Question: I'm trying to insert some data to my database. The data contains also one date and time. So I need to insert that by converting into MySql DateTime format. I tried by using 'STR_TO_DATE', But it returns 'Date and Time Without AM OR PM'.
Code Executed :
'''
$sql = "INSERT into 'projtemp' ('user_id','temp_name','processes','added') VALUES('$uid','" . clean_data($tempName) . "','" . serialize($process) . "',STR_TO_DATE('$added', '%e/%c/%Y %r'))";
$result = $mysqli->query($sql) or die("Sql Error :" . $mysqli->error);
'''
Query :
'''
INSERT INTO 'projtemp' ('user_id','temp_name','processes','added') VALUES('<PHONE>','dsfwfwrfer','a:5:{i:0;s:11:"rgergergerg";i:1;s:29:"software requirement analysis";i:2;s:8:"regergre";i:3;s:16:"eqgerrrrrrrrrger";i:4;s:14:"ergergggggrreg";}',STR_TO_DATE('15/1/2014 11:34:21 AM', '%e/%c/%Y %r'))
'''
Resultant Row :

I referred <URL>, In that they says '%r' appends 'AM' Or 'PM' to 'Time' But it didn't worked for me. Can anyone please help me to solve this issue.
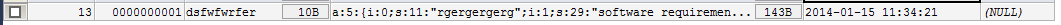
Answer: For date without am/pm:
'''
$datetime = date("Y-m-d H:i:s", strtotime($added));
'''
With am/pm:
'''
$datetime = date("Y-m-d H:i:s A", strtotime($added));
'''
Finally your SQL stament will be:
'''
$sql = "INSERT into 'projtemp' ('user_id','temp_name','processes','added') VALUES('$uid','" . clean_data($tempName) . "','" . serialize($process) . "','".$datetime."')";
'''
For more details on date function refer: <URL>
If your column is of dataype 'datetime' it won't insert am/pm with the date.